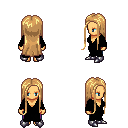
a pixel art fantasy rpg character, female body template, human, tanned skin, black robe, magenta pants, light blonde extra-long hairstyle, metal boots, four views (front, back, left, right), 2x2 character sprite sheet, small pixel art, hard edges, no anti-aliasing